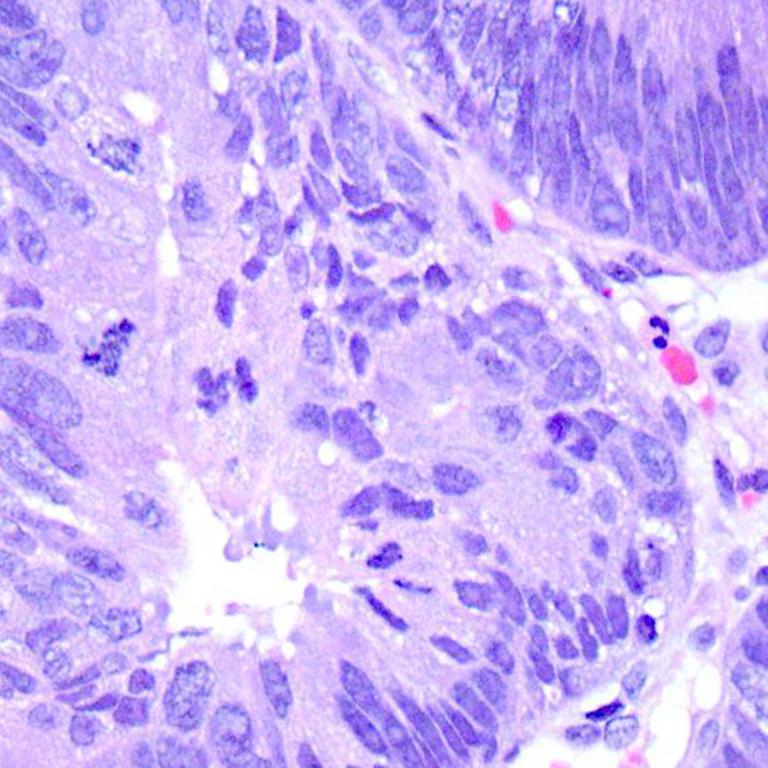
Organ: colon
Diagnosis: adenocarcinomas